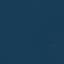
Land use / land cover: SeaLake